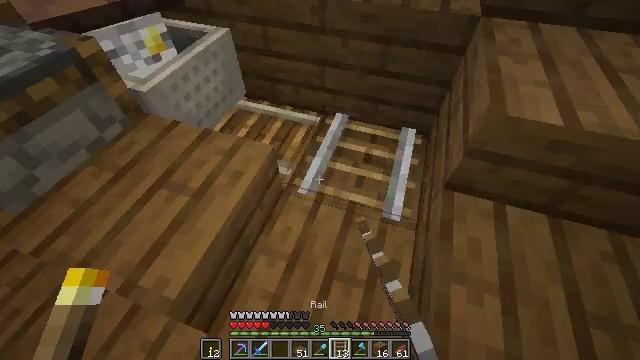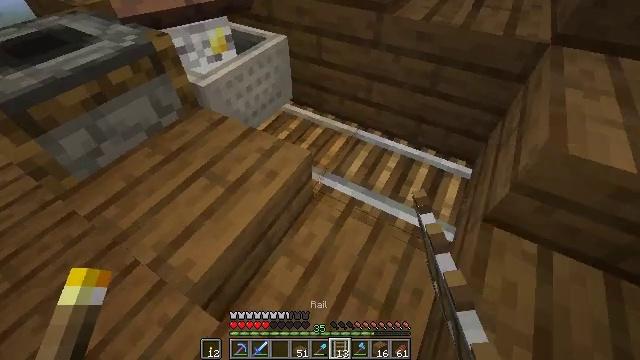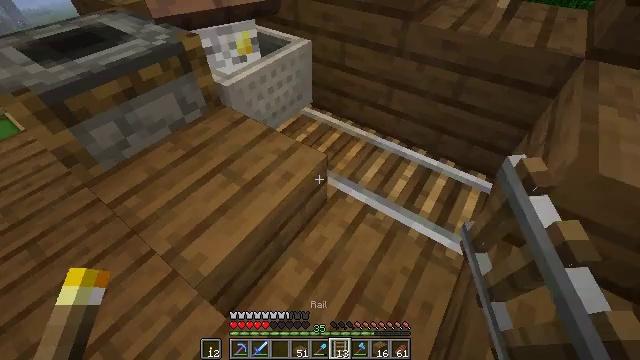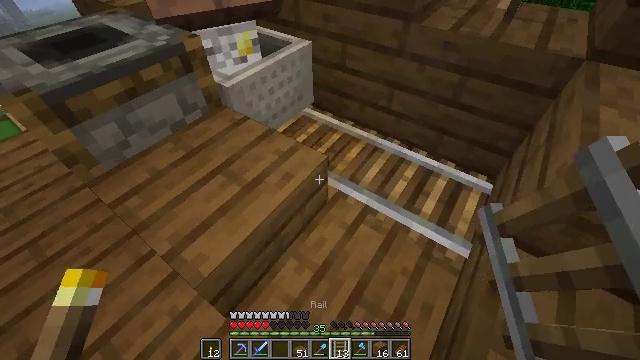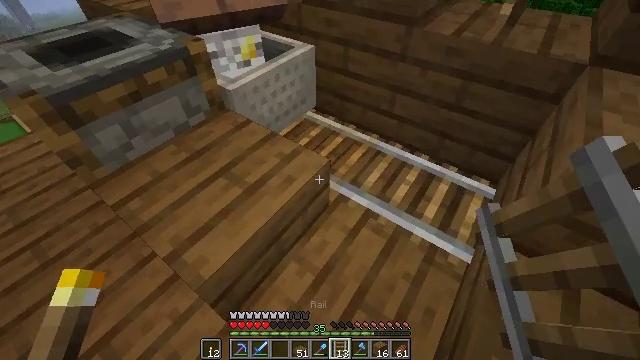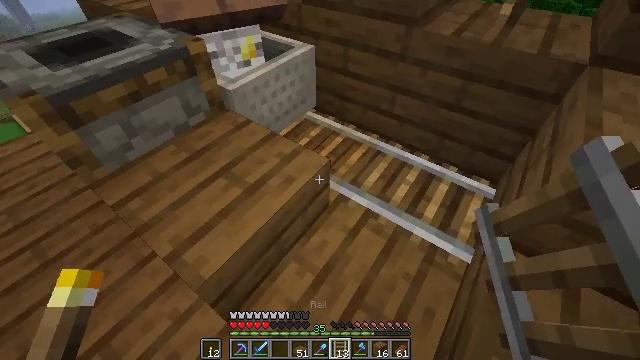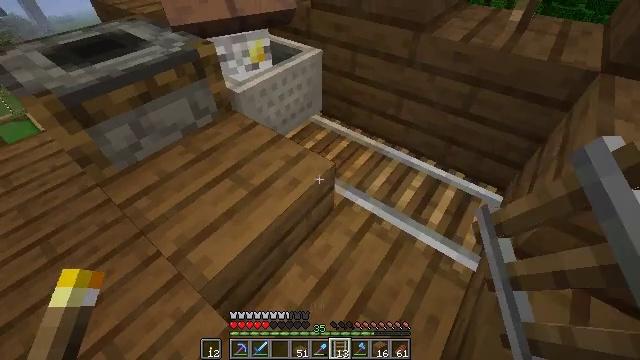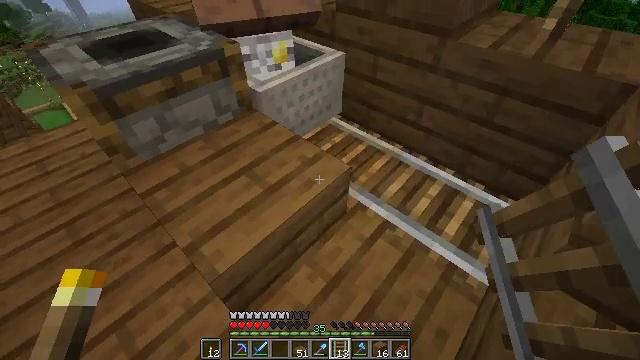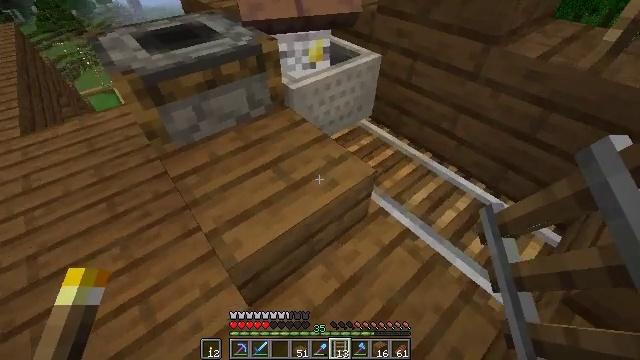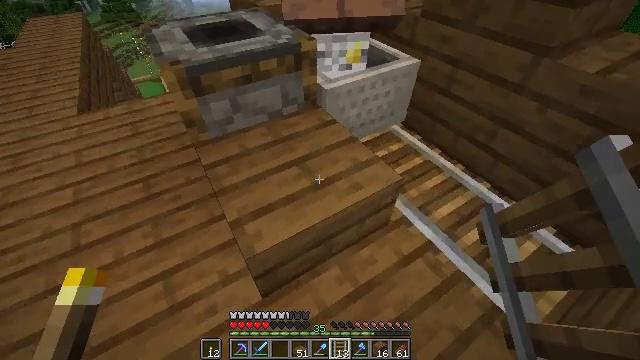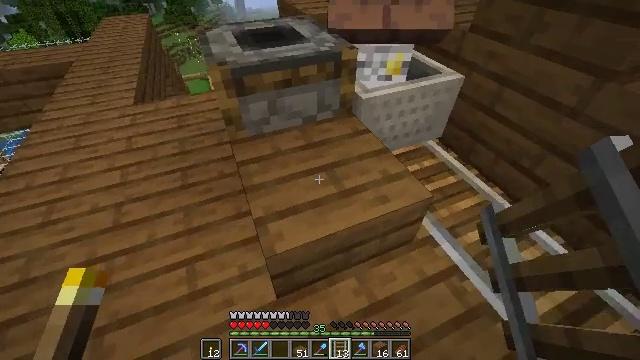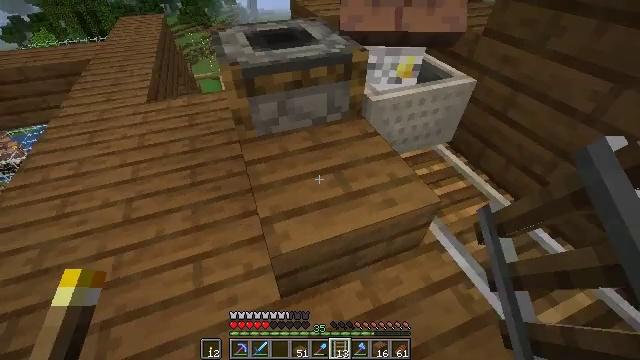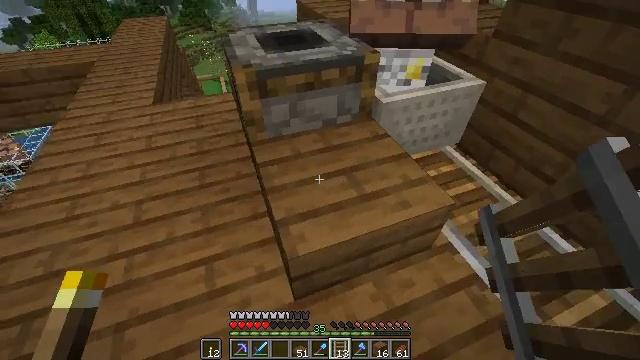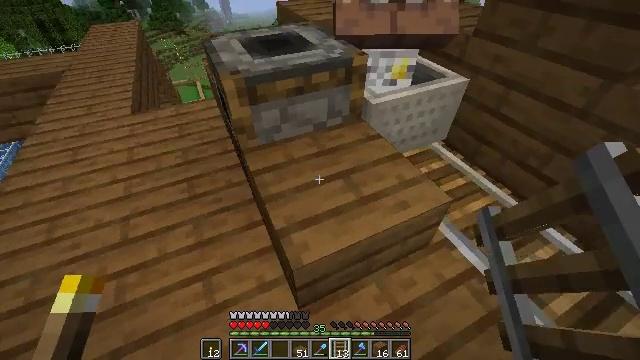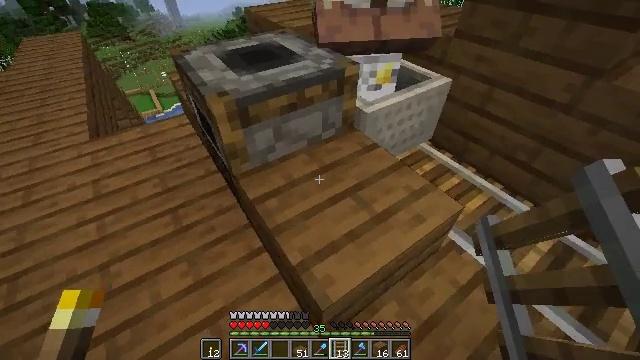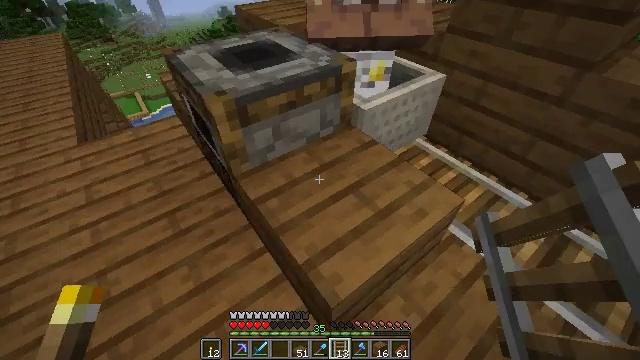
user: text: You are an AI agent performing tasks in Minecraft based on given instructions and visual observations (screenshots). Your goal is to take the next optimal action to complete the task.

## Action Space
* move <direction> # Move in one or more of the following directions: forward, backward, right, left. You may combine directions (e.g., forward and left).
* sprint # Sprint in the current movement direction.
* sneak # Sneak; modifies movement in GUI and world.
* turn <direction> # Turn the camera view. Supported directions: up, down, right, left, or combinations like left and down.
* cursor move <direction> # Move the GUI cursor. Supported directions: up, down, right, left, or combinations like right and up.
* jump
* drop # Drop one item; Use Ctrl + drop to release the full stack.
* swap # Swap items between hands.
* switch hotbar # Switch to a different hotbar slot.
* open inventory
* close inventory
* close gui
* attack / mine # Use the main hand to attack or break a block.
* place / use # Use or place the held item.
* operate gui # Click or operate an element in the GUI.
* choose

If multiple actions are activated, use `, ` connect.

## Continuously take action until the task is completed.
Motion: motion action
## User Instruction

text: Left-click on the smoker to mine it.
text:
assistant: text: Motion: turn left and up
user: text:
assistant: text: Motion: turn left
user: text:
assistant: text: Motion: no_op
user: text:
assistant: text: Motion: no_op
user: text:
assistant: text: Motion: no_op
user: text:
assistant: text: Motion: turn left
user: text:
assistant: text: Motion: turn left
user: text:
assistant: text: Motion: turn left
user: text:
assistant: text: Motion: turn left
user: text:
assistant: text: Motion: turn left and up
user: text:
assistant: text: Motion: turn left
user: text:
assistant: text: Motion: move left
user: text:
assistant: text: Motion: move forward and move left, turn right
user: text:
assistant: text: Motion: move forward and move left, turn right
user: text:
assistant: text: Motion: move forward and move left, turn right
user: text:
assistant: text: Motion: move forward and move left
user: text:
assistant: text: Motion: move forward and move left, turn right
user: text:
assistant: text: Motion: move forward and move left, turn right
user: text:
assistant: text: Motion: move forward and move left, turn right and down
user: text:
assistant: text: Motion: move forward and move left, turn right and down
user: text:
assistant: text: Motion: move left, turn right
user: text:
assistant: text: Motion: turn right
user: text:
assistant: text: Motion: turn right
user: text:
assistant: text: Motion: no_op
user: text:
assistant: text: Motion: no_op
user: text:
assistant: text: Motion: no_op
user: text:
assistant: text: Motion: no_op
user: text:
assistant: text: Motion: no_op
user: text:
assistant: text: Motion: no_op
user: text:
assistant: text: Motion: move left